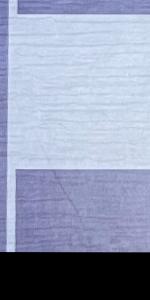
Label: Empty